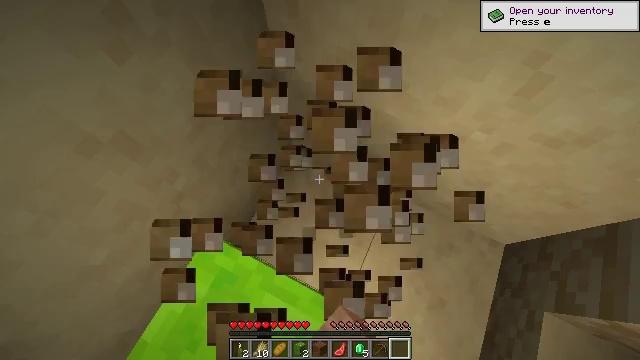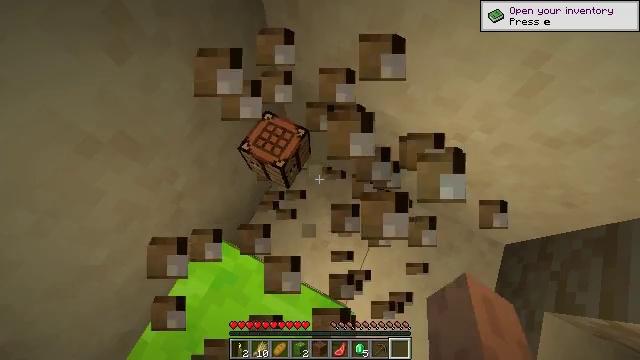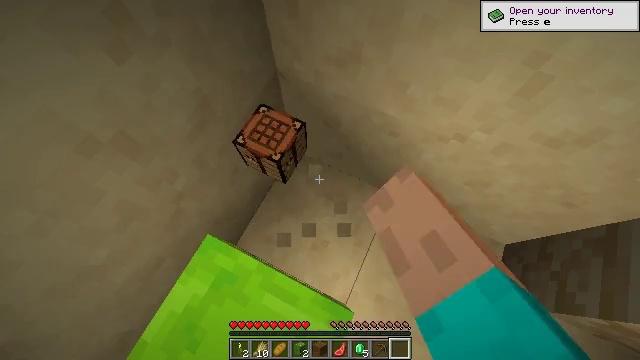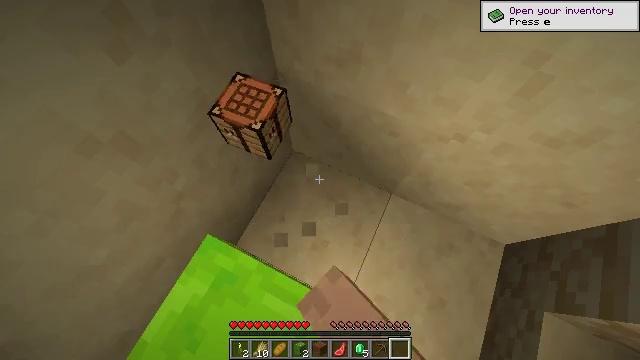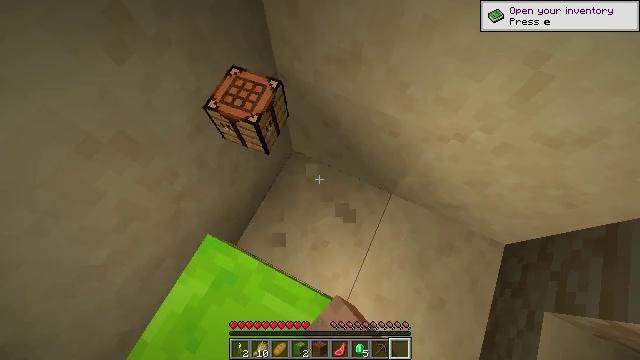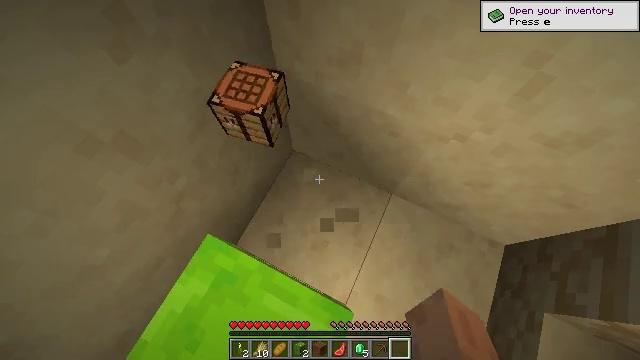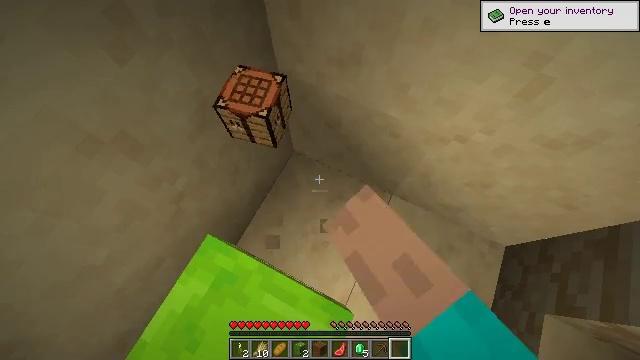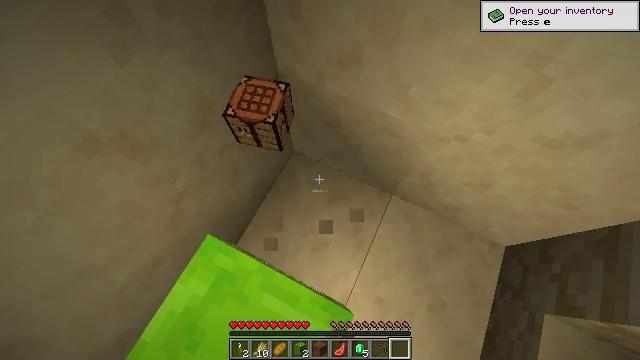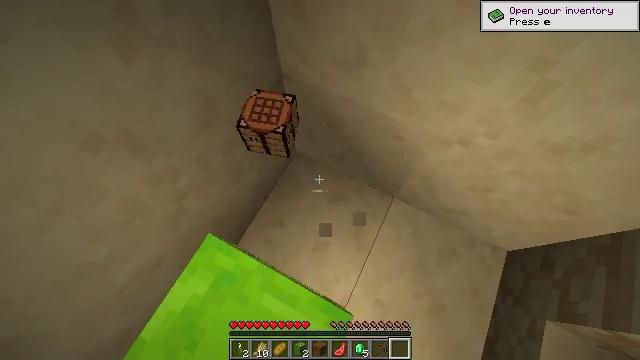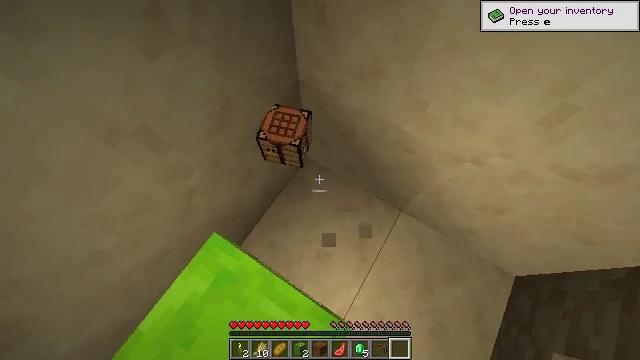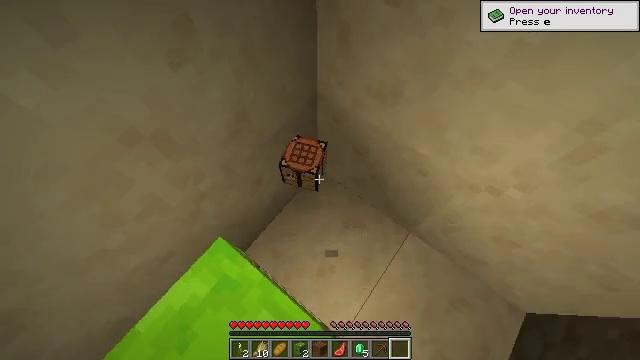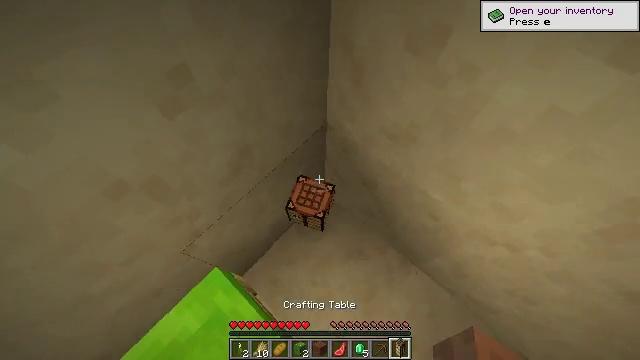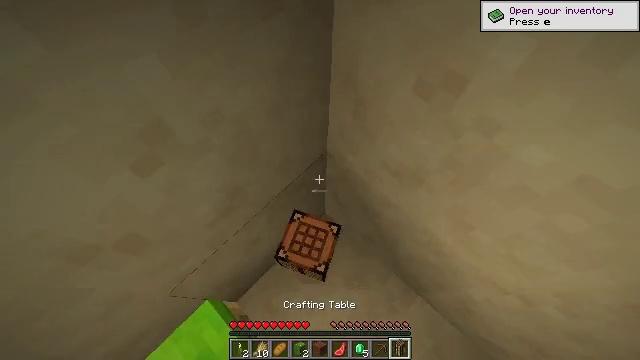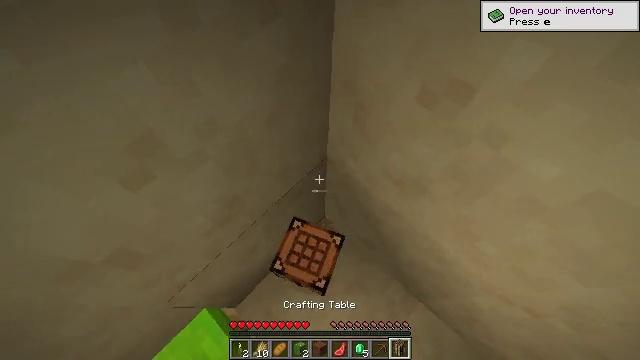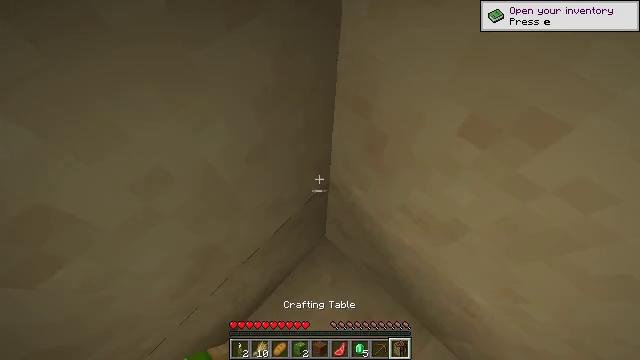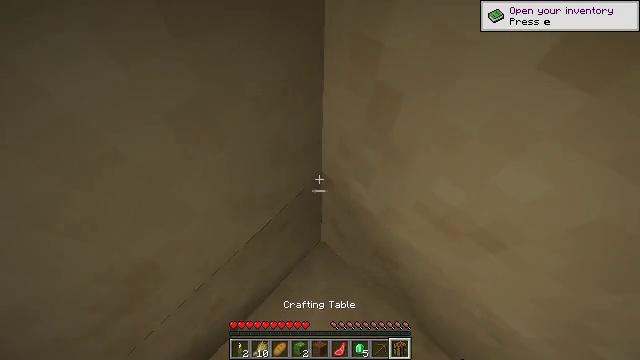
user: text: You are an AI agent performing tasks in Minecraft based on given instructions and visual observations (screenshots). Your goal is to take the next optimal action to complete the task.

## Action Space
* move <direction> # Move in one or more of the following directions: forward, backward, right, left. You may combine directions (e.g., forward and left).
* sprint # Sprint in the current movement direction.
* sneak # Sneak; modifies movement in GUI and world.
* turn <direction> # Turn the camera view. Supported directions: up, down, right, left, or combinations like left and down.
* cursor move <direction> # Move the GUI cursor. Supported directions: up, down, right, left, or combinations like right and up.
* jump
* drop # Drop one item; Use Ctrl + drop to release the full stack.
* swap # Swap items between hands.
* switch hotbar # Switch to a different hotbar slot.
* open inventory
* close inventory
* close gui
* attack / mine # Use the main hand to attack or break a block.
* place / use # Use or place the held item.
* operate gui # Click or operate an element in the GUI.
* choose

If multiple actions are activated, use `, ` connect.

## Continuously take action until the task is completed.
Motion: motion action
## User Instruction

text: Extract smooth sandstone from its location.
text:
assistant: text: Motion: attack / mine
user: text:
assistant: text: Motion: attack / mine
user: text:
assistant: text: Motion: attack / mine
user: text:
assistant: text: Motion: attack / mine
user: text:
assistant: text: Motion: attack / mine
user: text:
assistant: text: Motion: no_op
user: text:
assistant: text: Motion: no_op
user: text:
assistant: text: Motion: turn left
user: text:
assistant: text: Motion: turn left and up
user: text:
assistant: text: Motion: move forward, turn left and up
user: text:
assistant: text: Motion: move forward, turn left and up
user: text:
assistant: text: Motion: move forward, turn left
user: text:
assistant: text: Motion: move forward
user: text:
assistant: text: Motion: no_op
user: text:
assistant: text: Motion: no_op
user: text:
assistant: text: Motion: no_op
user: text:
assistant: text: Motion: turn left
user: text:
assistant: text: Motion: turn left and up
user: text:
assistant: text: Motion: turn left and up
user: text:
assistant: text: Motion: turn left
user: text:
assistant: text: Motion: turn left
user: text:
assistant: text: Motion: turn left
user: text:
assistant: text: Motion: turn left and up
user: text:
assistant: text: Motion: turn left and up
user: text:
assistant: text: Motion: turn left and up
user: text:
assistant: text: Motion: move forward, turn left and up
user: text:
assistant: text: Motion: move forward, turn left
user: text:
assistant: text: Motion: move forward, turn left
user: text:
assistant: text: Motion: move forward, turn left
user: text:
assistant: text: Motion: move forward, turn left and up